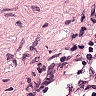
Metastatic tissue present: no